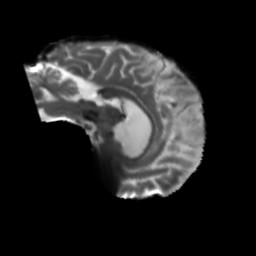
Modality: T2w
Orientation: sagittal
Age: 64
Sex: male
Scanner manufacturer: siemens
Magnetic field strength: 3 T
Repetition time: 5.47 s
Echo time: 0.0854 s